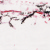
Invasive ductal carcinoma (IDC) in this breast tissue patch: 0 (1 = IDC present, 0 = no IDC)